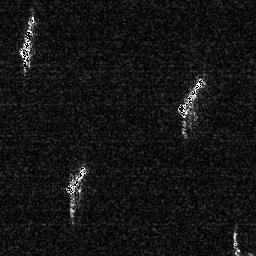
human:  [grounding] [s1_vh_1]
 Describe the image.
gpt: In the satellite image, there is  <ref>1 medium ship </ref> <box>[[5, 4, 14, 27, 0]]</box> located at top left,  <ref>1 medium ship </ref> <box>[[24, 63, 34, 76, 0]]</box> located at bottom left,  <ref>1 medium ship </ref> <box>[[67, 28, 80, 46, 0]]</box> located at right.